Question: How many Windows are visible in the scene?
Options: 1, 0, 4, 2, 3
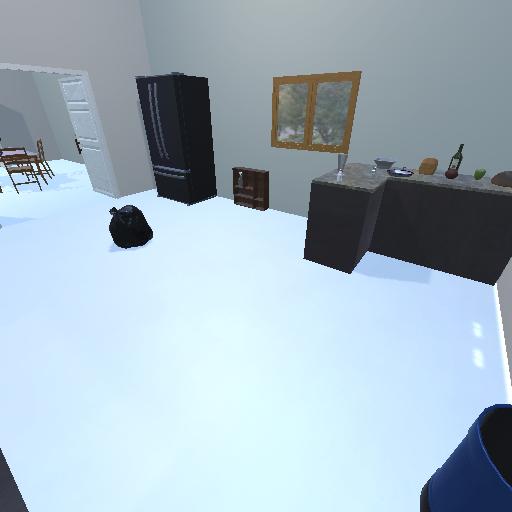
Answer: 1